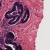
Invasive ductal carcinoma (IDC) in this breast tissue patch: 0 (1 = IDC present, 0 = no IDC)